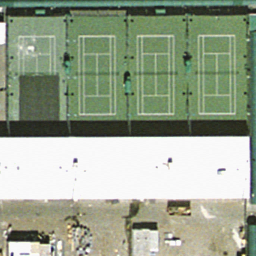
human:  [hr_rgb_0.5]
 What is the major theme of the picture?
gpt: tennis court